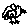
Label: bird